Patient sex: M
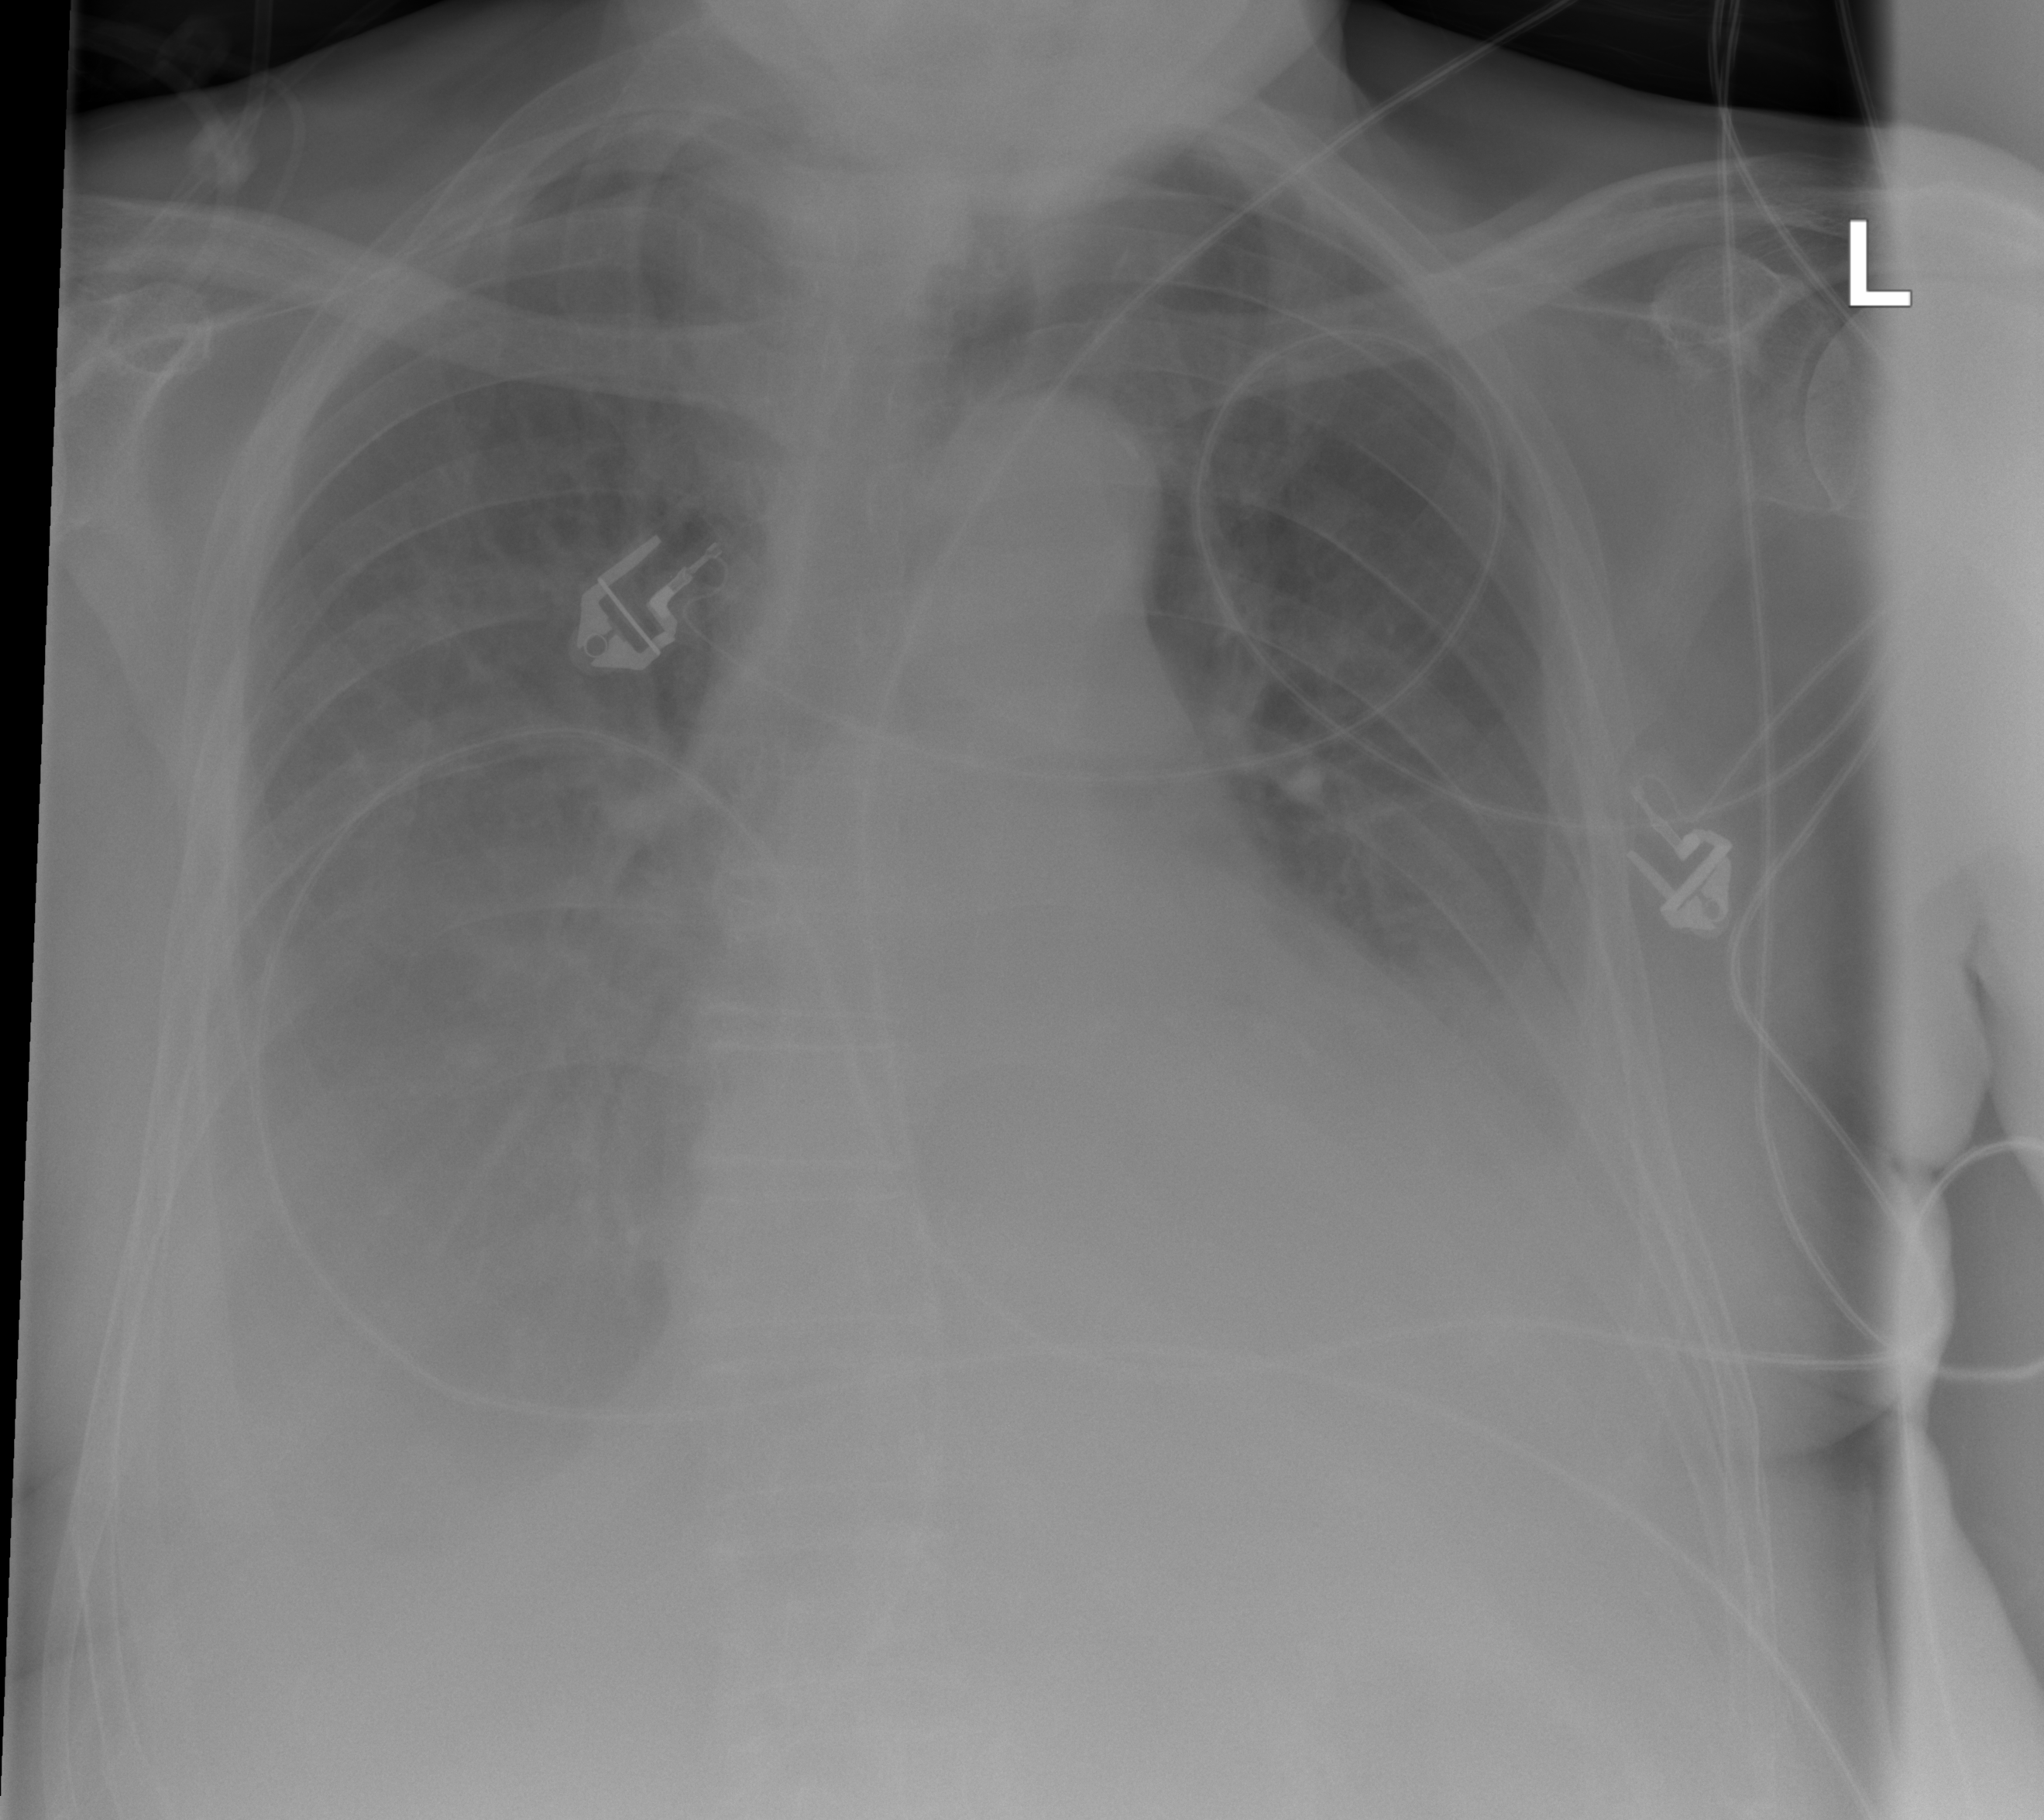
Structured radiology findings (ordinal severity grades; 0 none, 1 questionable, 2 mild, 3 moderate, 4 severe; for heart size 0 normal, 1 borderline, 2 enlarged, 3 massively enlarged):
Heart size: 2
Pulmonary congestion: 2
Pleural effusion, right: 2
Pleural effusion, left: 2
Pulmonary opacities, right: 0
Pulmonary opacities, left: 0
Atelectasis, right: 2
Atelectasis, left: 2